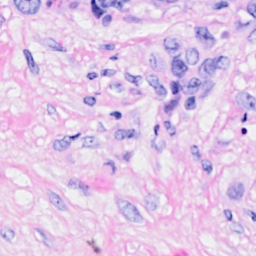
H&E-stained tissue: Breast